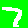
Digit: 7